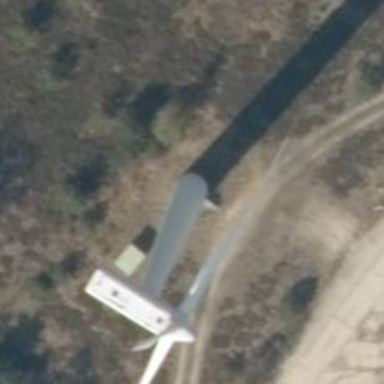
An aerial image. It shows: Wind power generator with horizontal axis wind turbine manufactured by Vestas.